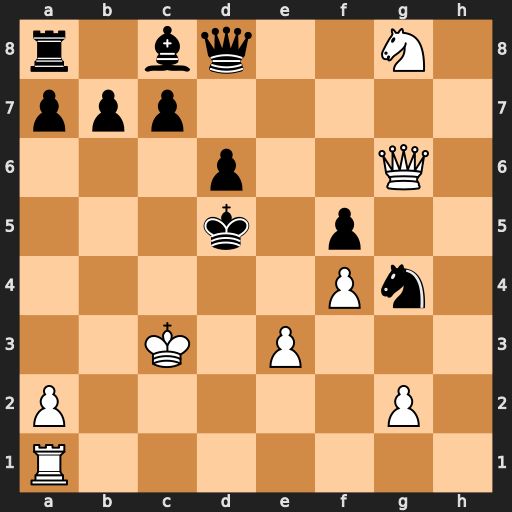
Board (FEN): r1bq2N1/ppp5/3p2Q1/3k1p2/5Pn1/2K1P3/P5P1/R7
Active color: w
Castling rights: -
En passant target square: -
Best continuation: Qf7+ Be6 Ne7+ Kc5 Qxe6